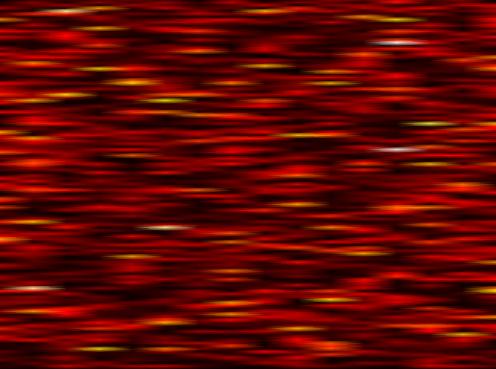
Label: WOLA